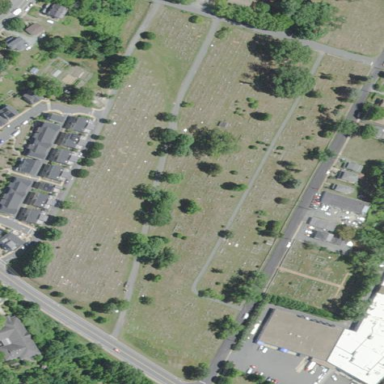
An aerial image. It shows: Grave yard.